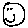
Label: smiley face